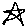
Label: star